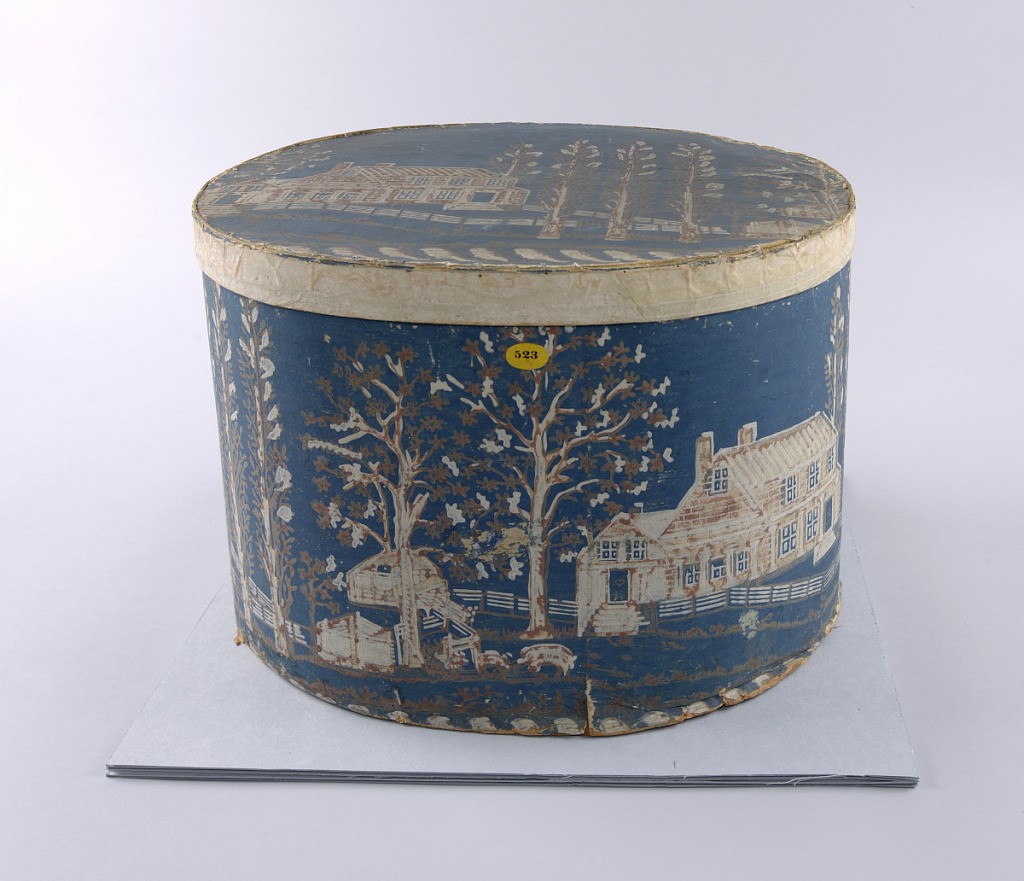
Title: Bandbox
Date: ca. 1830
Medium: Block-printed paper on pasteboard support
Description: Blue field. Red house, surrounded by rail fence and poplar trees in red and white.